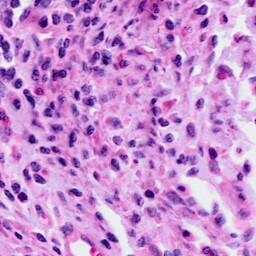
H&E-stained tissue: Cervix